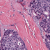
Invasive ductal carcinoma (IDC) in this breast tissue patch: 0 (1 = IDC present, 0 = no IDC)